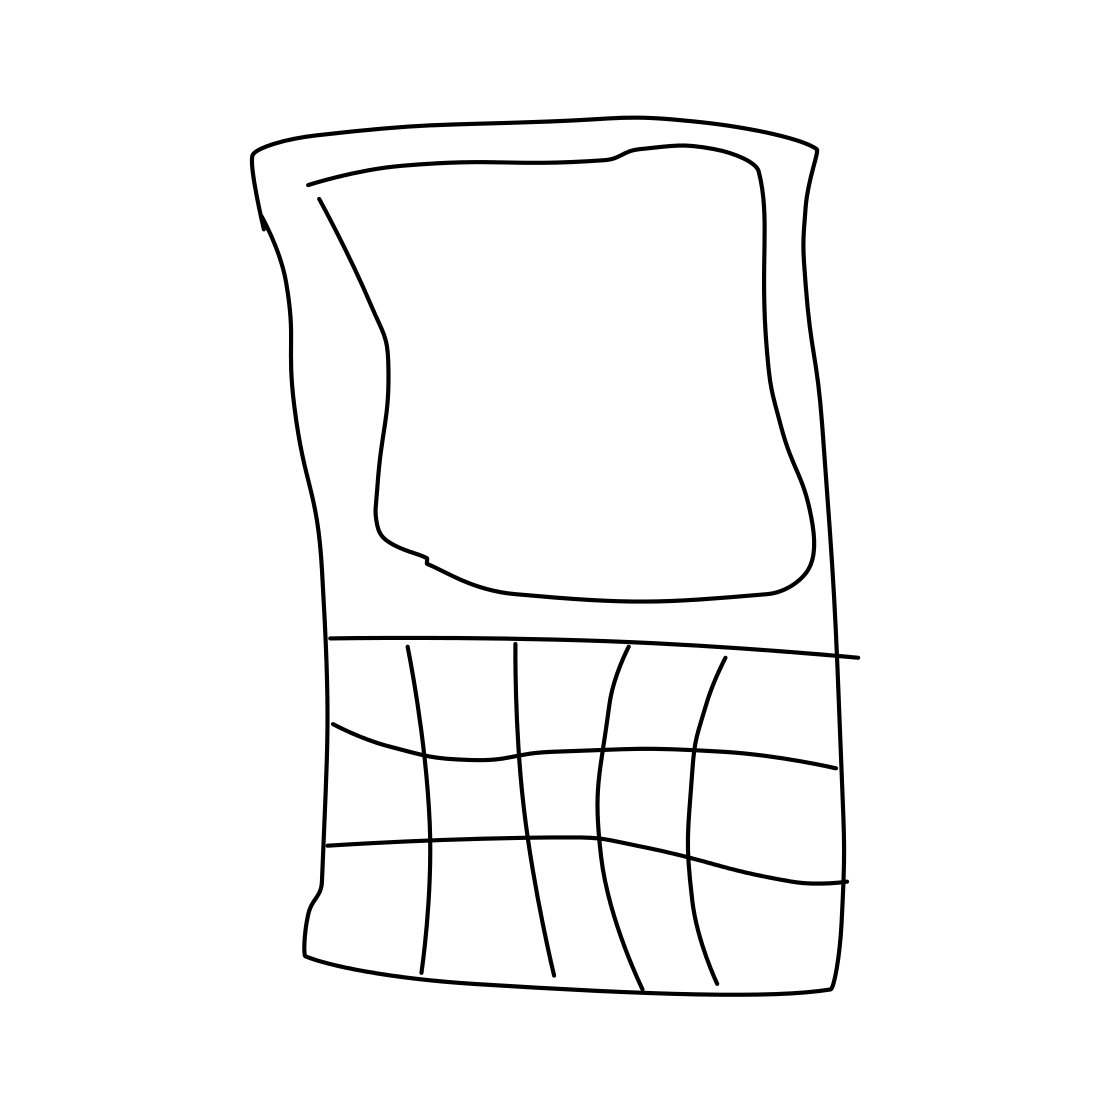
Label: cell phone